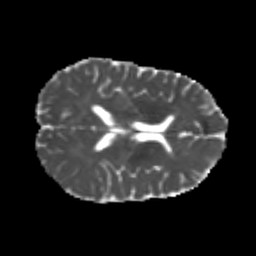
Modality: MD
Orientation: axial
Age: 23
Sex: male
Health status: healthy
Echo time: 0.074 s